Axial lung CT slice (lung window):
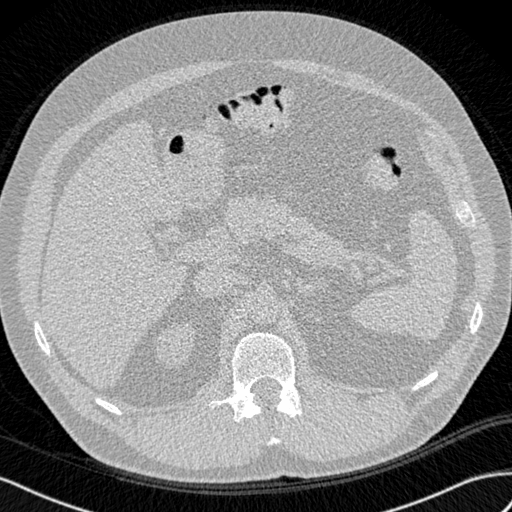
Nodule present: no